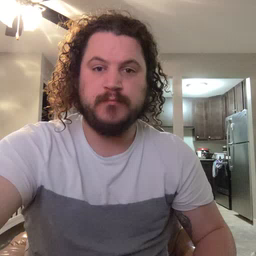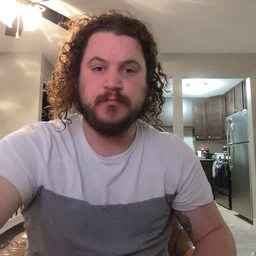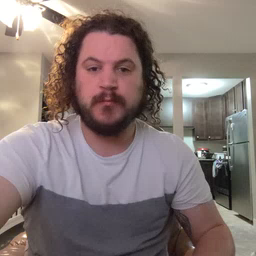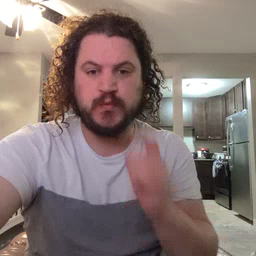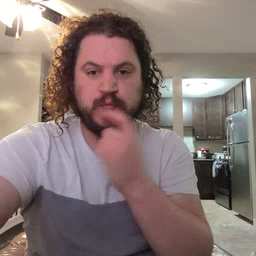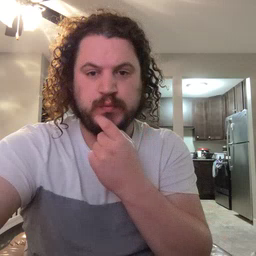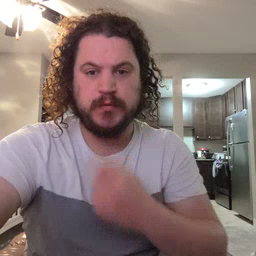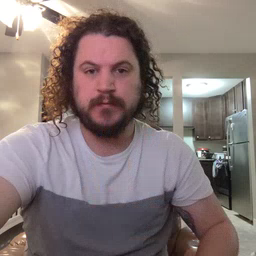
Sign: tooth